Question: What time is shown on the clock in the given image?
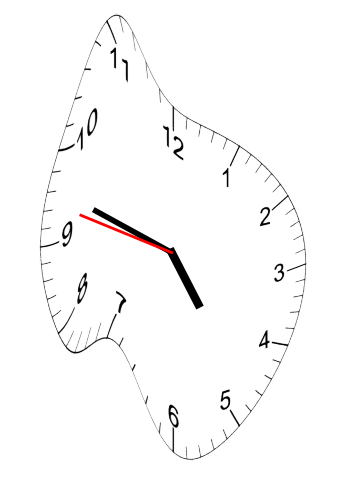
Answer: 04:47:47